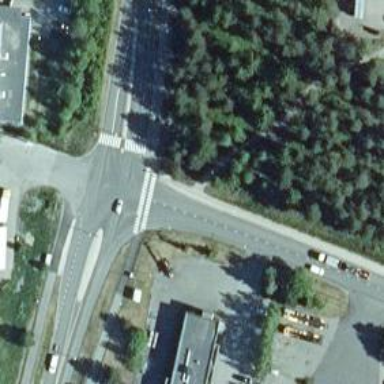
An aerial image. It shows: Marked crossing on asphalt cycleway.